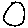
Label: circle